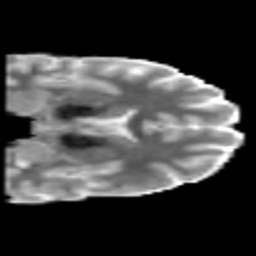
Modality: MD
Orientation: coronal
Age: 25
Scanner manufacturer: philips
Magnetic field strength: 3 T
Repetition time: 8.6 s
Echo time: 0.127 s